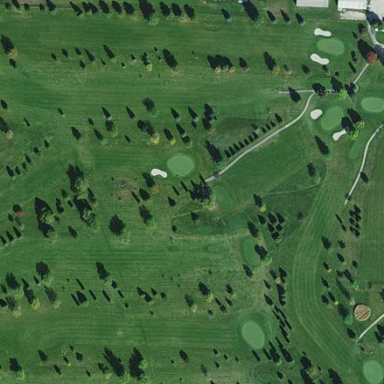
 place for golfing and leisure activities."